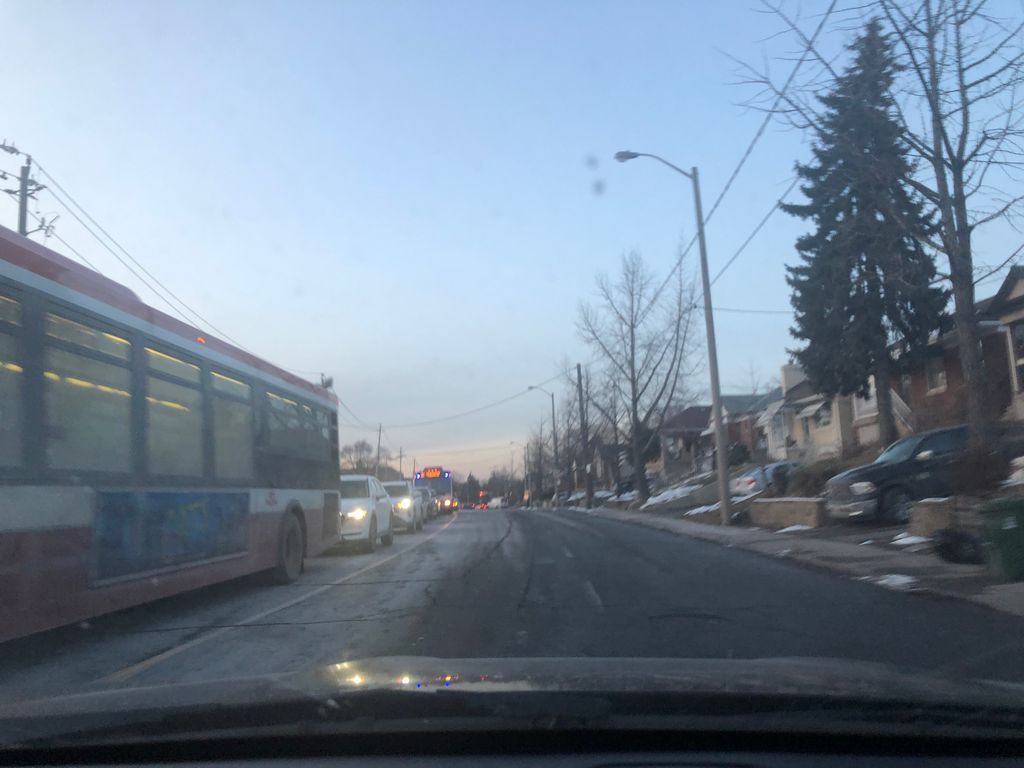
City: toronto